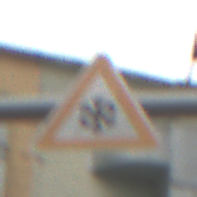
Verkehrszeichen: SchneeOderEisglaette
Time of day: MorningAfternoon
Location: Outdoor (Urban)
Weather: Overcast
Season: NotSpecified
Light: Natural